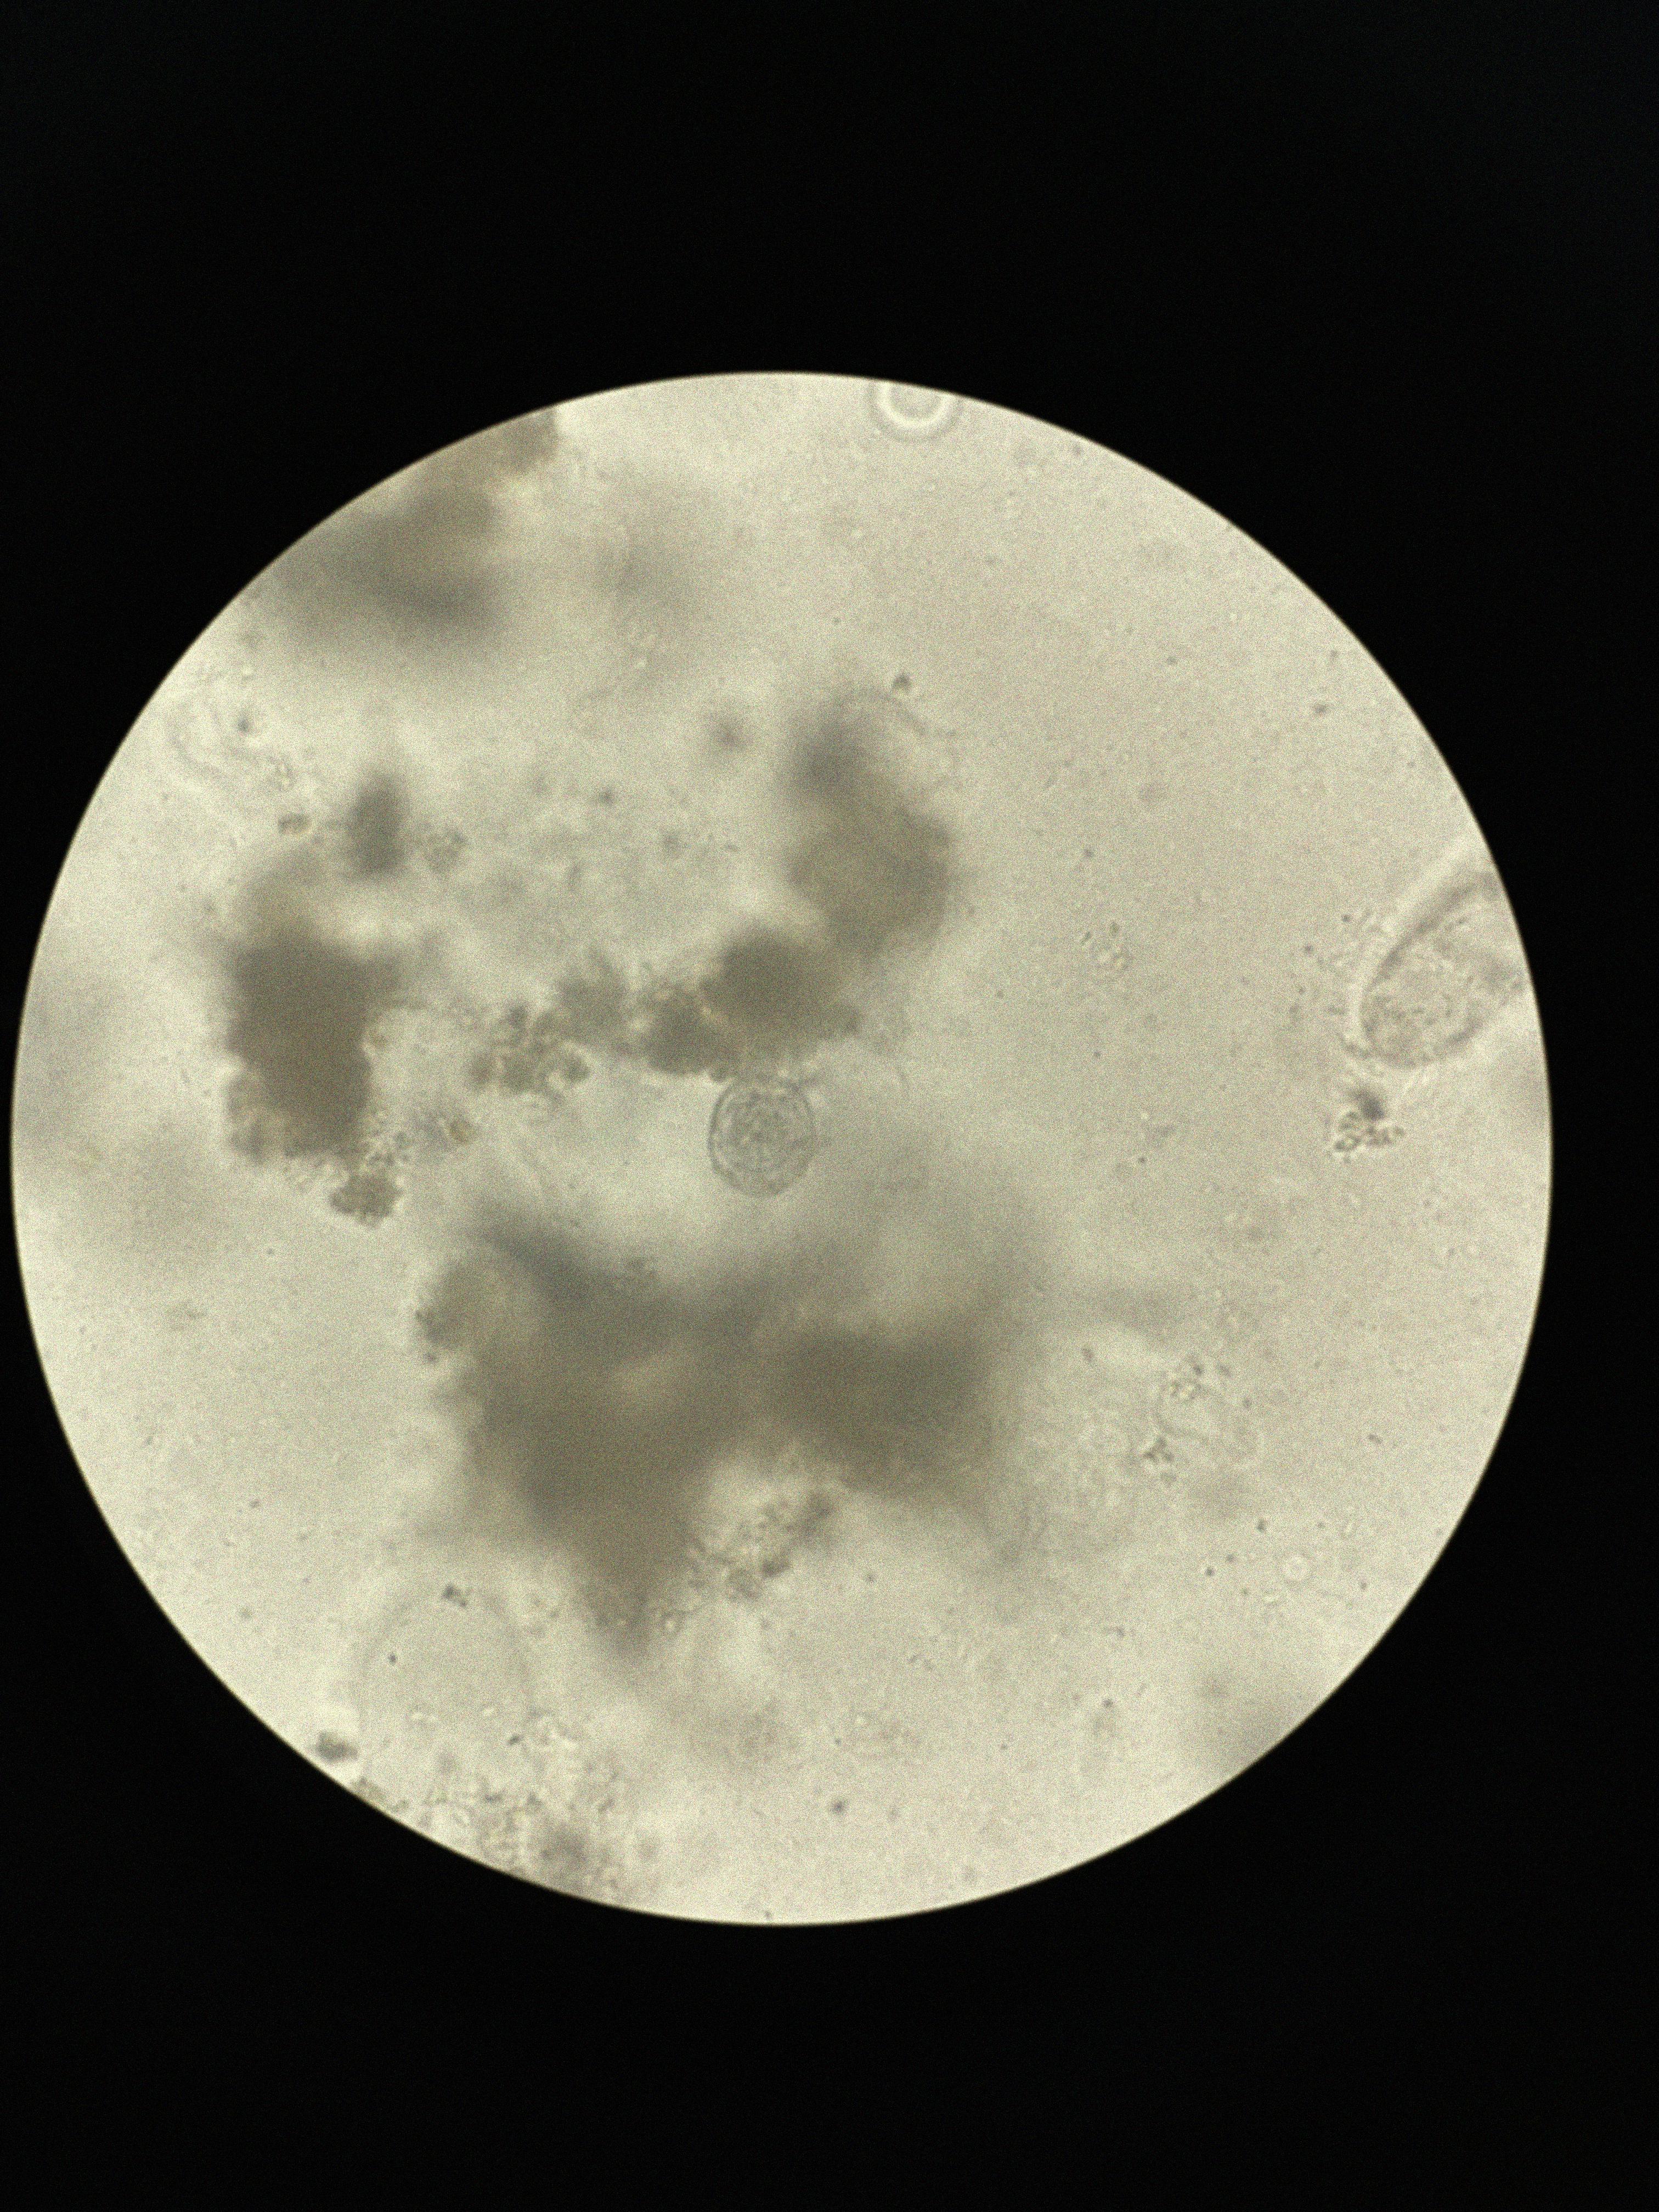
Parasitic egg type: Hymenolepis nana